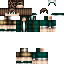
A male human skin with medium skin, wearing brown long hair dressed in a blue hoodie and black pants, featuring a closed mouth.